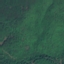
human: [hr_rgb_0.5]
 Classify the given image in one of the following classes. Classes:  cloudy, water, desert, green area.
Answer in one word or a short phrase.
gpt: green area